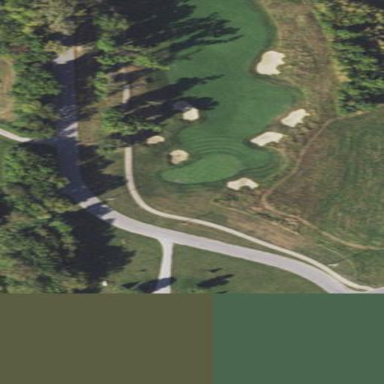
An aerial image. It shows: Golf fairway surrounded by grass.